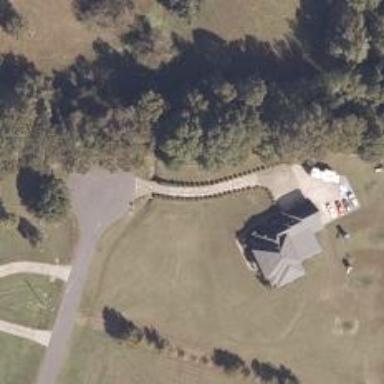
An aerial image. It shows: Driveway leading to service road.